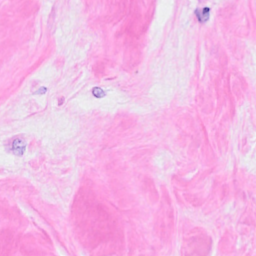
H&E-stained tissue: Breast